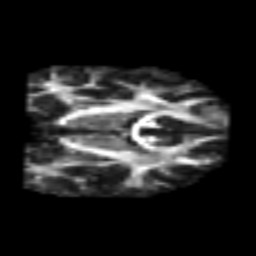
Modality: FA
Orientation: coronal
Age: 25
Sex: male
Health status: healthy